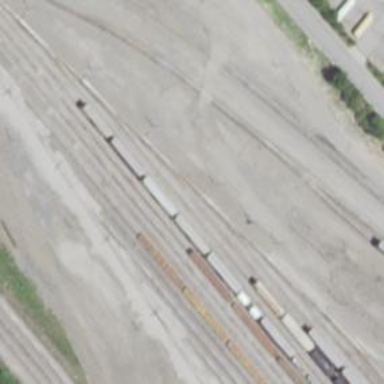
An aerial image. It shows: Railway yard in service.